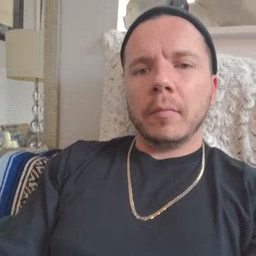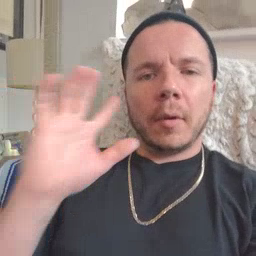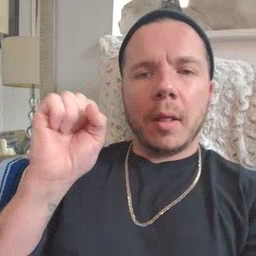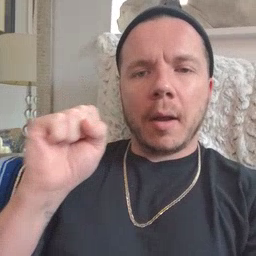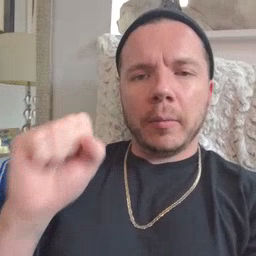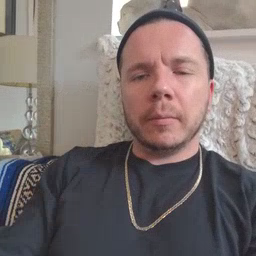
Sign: loud